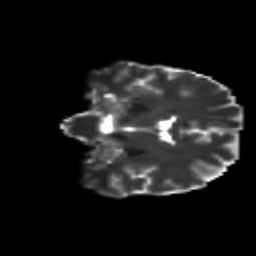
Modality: T2w
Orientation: coronal
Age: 25
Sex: male
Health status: healthy
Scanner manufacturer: siemens
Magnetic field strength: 3 T
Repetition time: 8.6 s
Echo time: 0.095 s